Question: i have a very simple 'IntegerField' in one of my models.
# models.py
'''
## Imports
from django.db import models
class UserModel(models.Model)
name = models.CharField(max_length=50)
class NumberModel(models.Model)
user = models.ForeignKey(UserModel)
number = models.IntegerField(blank=True, null=True) # This is the IntegerField
'''
in the views i am passing the number model itself:
# views.py
'''
def change_user_number(request):
number = get_object_or_404(models.NumberModel, user=request.user)
return render_to_response('change_number.html', {'number' : number }, context_instance=RequestContext(request))
'''
Now when i use the value of the the above mentioned Integer Field in one of my custom forms, it shows up as follows:

In the template i have something like this:
# template
'''
<form id="" action="" method="POST">
<p><label for="user_number"></label></p>
<p><input type="text" name="user_number" id="user_number" value="{{ number.number }}" />
<input type="submit" value="submit" />
</form>
'''
I would want to show the value only if the value exists. I am quite sure that the value is saved as null in the database but why does it return '"None"'.
I have also tried the following with no success.
'''
<input type="text" name="user_number" id="user_number" {% if number.number == "None" %} value="" {% else %} value="{{ number.number }}" {% endif %} />
'''
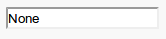
Answer: Check if value exist:
'''
{% if number.number %}
'''